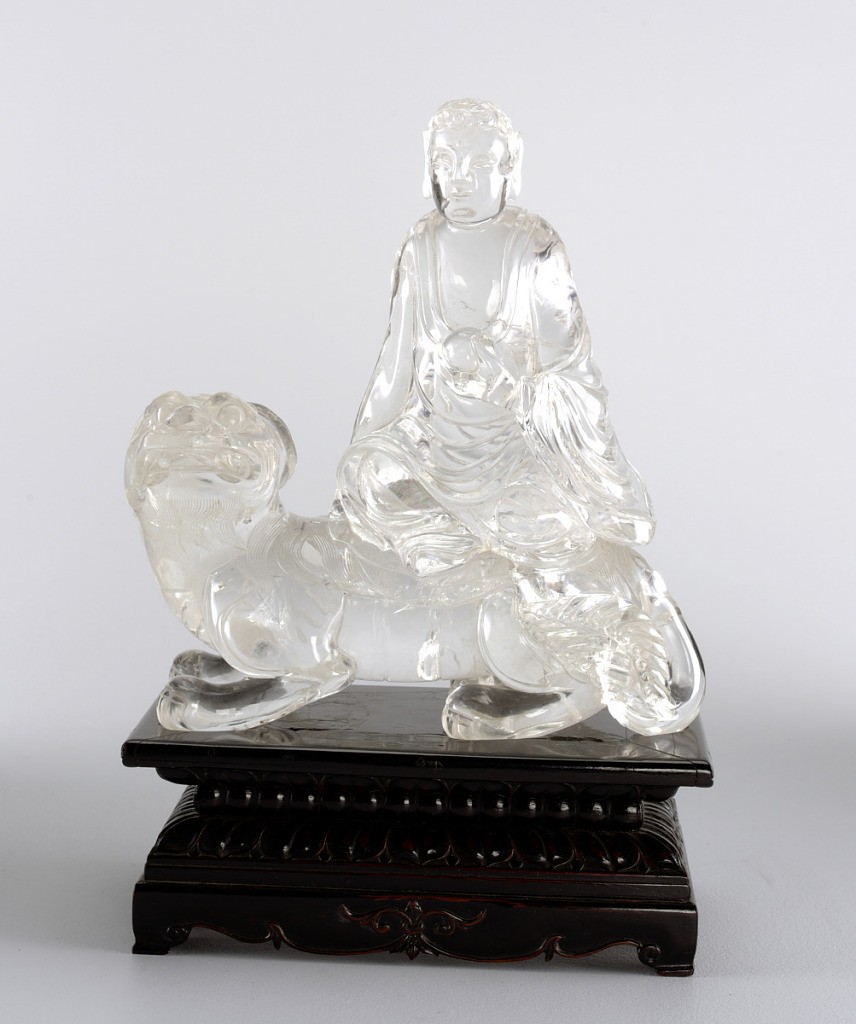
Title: Buddha Seated on Foo Dog
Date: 19th century
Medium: rock crystal; wood
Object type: devotional sculpture
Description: Figure of Buddhist monk seated cross-legged on crouching lion-dog (Foo-dog) holding orb in left hand, lion mane and beard are etched, translucent inclusions in both figures.